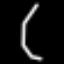
Label: squiggle